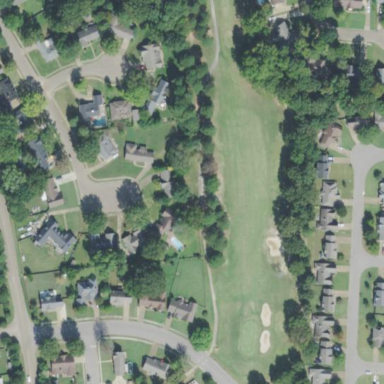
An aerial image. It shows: Golf course.